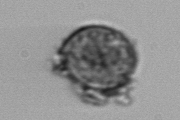
Label: Thalassiosira_TAG_external_detritus